Question: is there a specific class for displaying a transparent loading box / alert / window, or are people constructing these loading message boxes from UIWindow class?
Here is a picture of what I am talking about. I am specifically referring to the transparent box / window in the picture that states, "Reloading Data" I have seen other apps use this type of transparent overlay, and was wondering there was a class for this specific type of window / alert. When one presses the volume button a similar overlay box appears.

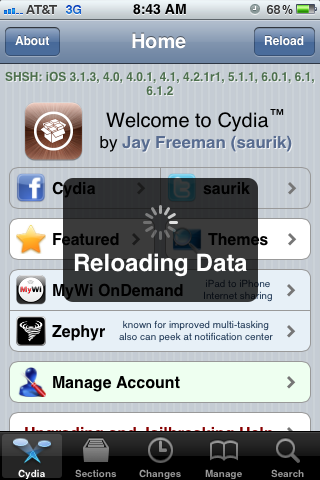
Answer: I think you can see this : <URL>